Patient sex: M
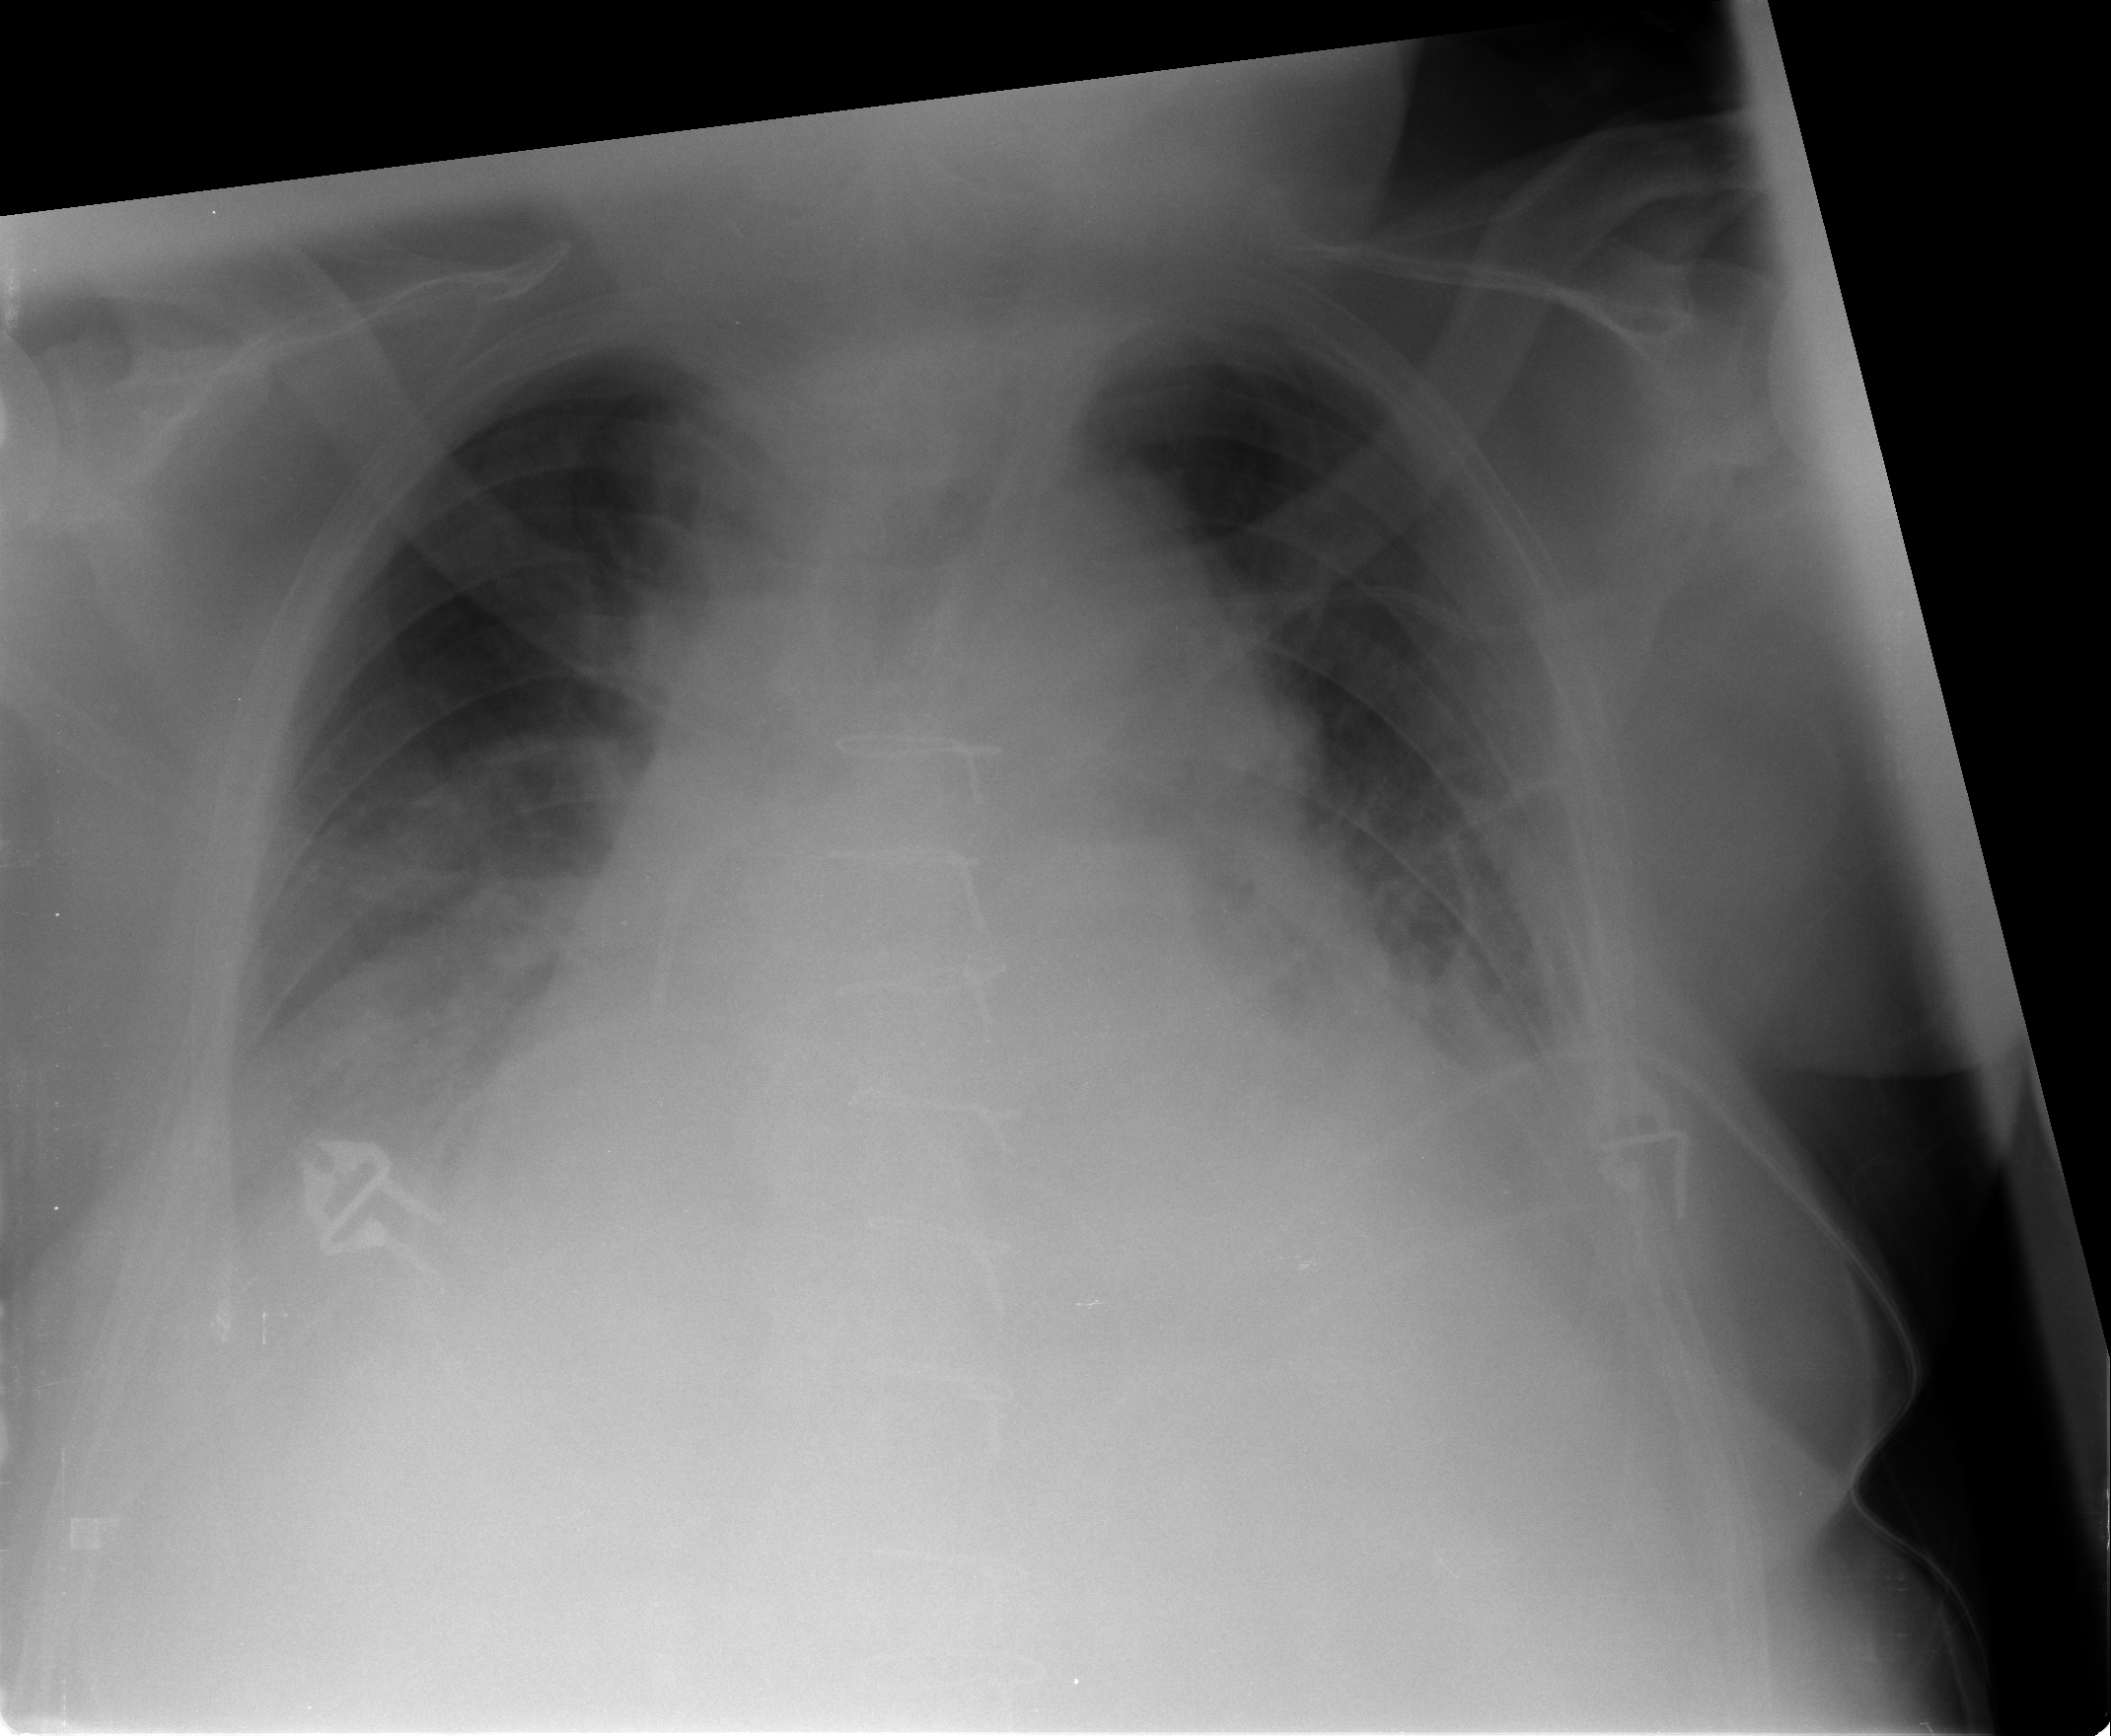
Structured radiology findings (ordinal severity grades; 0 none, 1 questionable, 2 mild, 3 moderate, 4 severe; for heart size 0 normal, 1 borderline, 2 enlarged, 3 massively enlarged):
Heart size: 2
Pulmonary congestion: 2
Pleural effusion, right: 2
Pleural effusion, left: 2
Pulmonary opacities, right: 0
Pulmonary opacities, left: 0
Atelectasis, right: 2
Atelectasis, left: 2